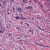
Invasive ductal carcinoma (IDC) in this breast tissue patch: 1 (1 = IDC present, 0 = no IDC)